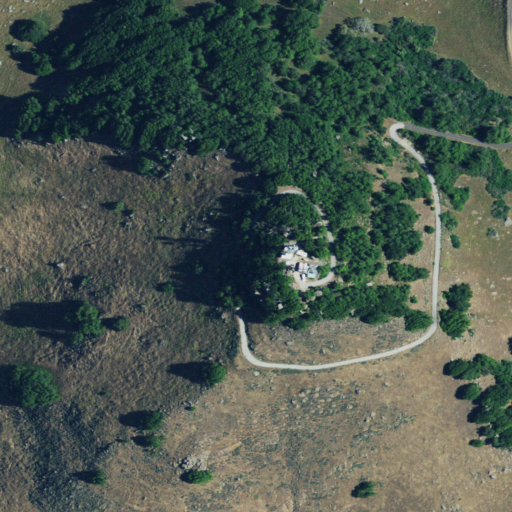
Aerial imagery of mountain in California named Pacheco Peak containing shrub, mixed forest, grassland, evergreen forest, and open development